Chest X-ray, AP view. Patient: 74 years old, sex M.
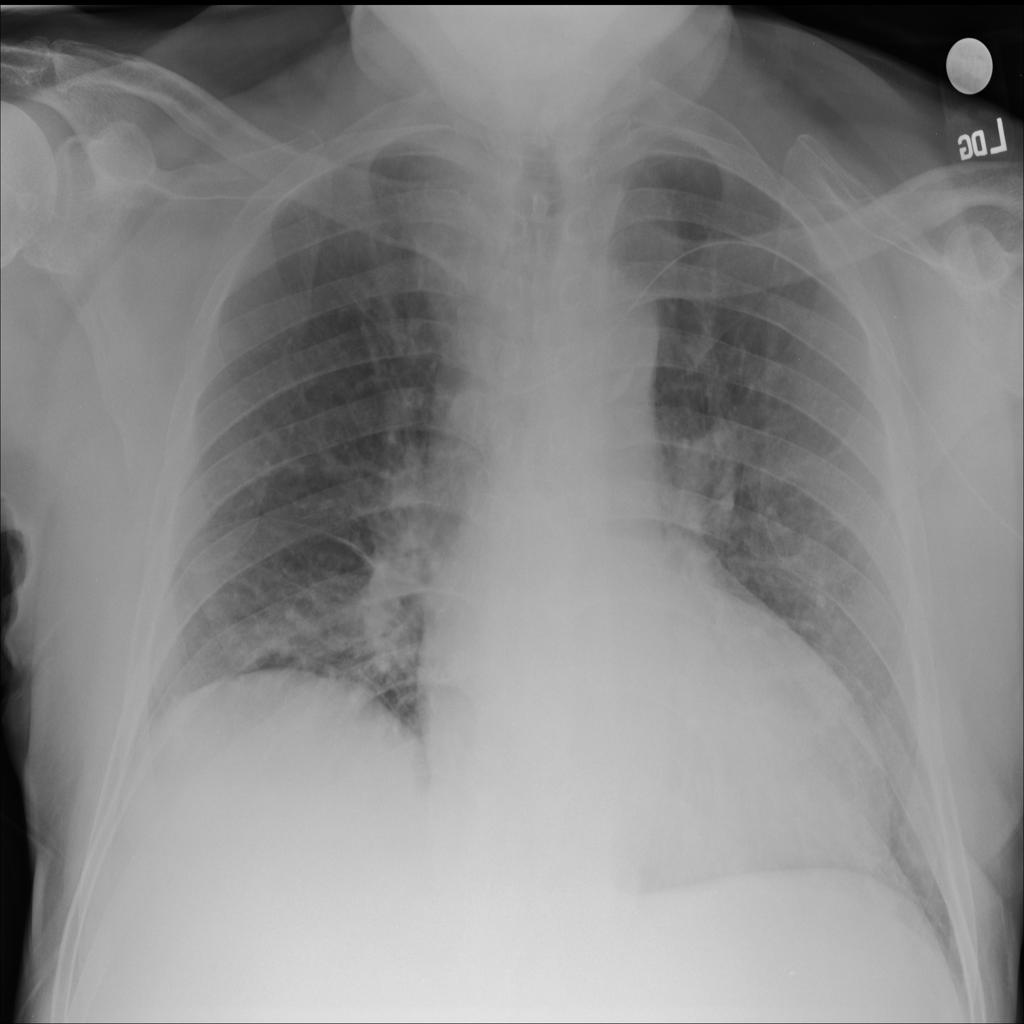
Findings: No Finding